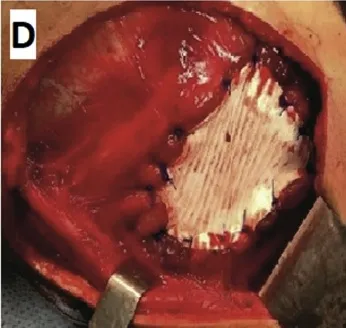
Photograph of the chest wall defect after removal of the mass (C).
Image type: medical_photograph (other_medical_photograph)